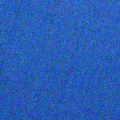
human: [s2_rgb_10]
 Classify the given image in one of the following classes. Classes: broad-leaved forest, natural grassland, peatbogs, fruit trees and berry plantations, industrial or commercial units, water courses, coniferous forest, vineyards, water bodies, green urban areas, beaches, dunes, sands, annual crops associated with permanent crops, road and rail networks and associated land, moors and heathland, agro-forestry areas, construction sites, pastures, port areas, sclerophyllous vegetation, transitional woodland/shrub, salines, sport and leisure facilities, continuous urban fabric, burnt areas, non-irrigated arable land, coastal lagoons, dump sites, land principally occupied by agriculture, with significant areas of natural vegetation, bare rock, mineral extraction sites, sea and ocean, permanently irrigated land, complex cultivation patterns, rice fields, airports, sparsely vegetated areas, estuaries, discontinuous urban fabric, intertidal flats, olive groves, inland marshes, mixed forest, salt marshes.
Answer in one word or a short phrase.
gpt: water bodies